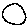
Label: circle